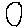
Label: circle